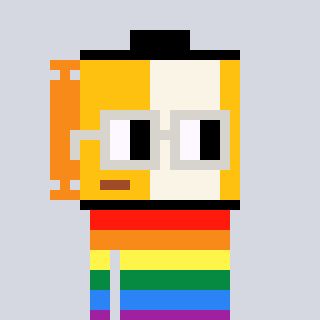
a pixel art character with square light gray glasses, a film roll-shaped head and a orange-colored body on a cool background